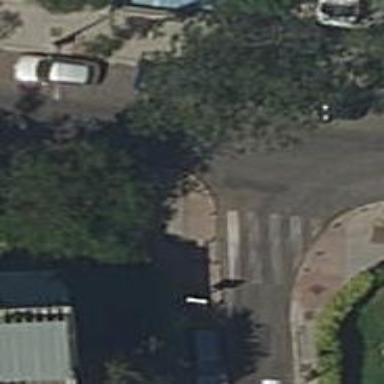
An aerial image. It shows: Uncontrolled zebra crossing on the road.